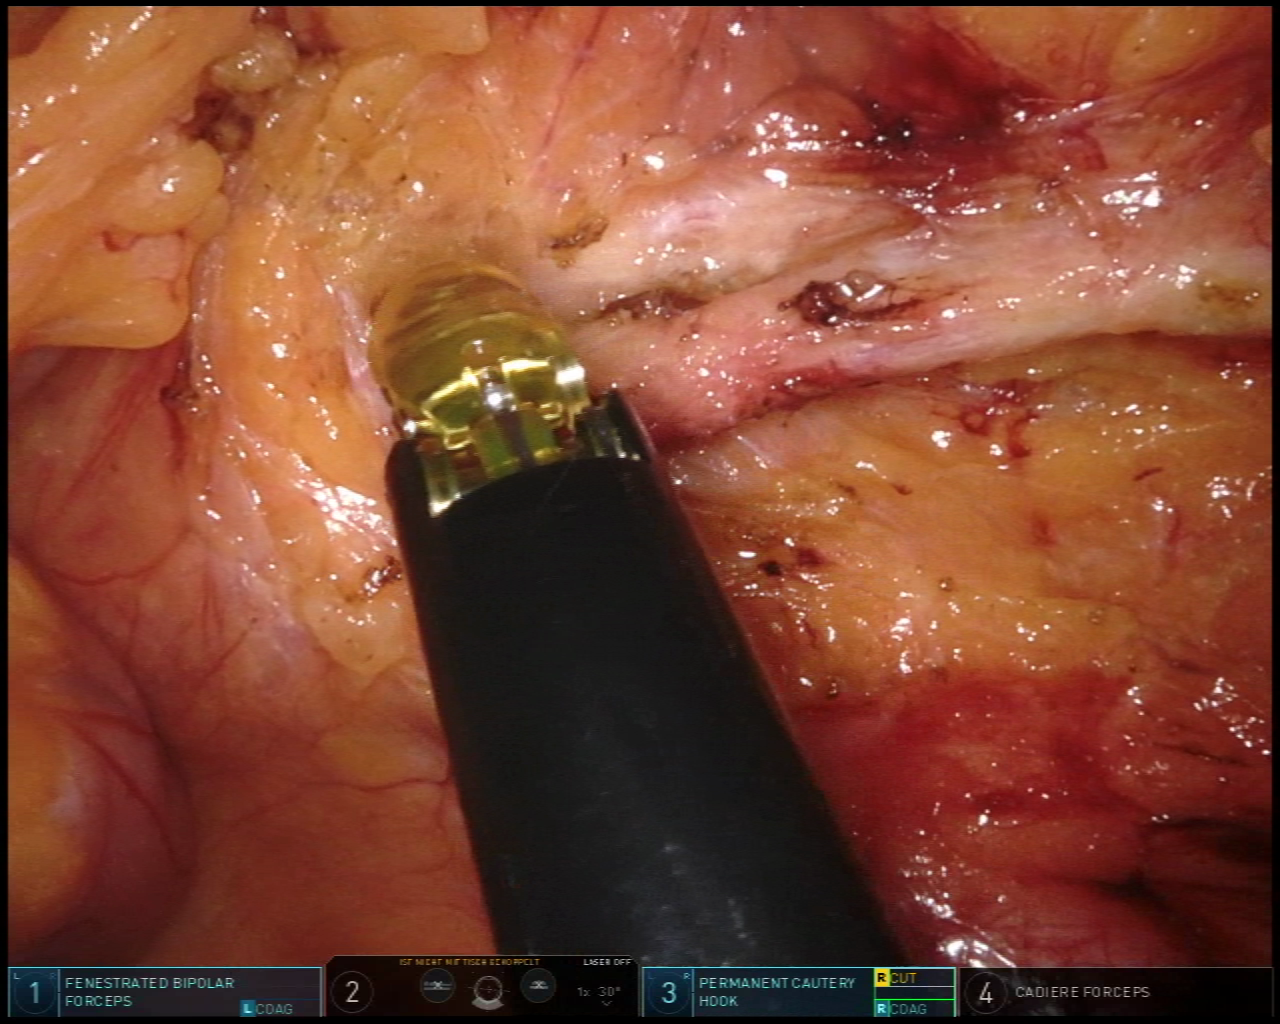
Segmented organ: inferior_mesenteric_artery
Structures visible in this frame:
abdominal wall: no
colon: no
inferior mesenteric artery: yes
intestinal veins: no
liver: no
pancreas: no
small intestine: yes
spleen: no
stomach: no
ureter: no
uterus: no
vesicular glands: no